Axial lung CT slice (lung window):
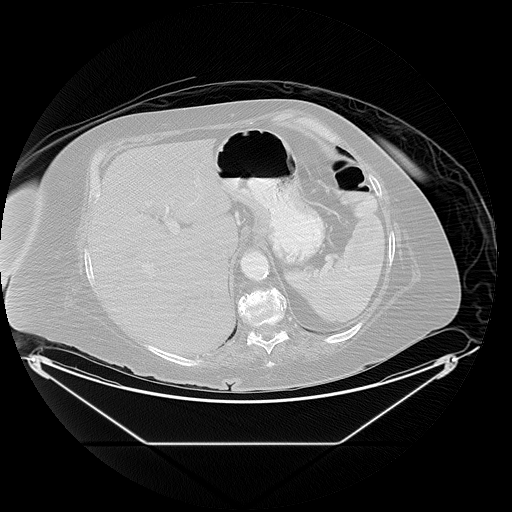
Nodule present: no